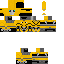
A female skeleton skin with dark skin, wearing blonde helmet dressed in a yellow armor chest and black pants, featuring a closed mouth.